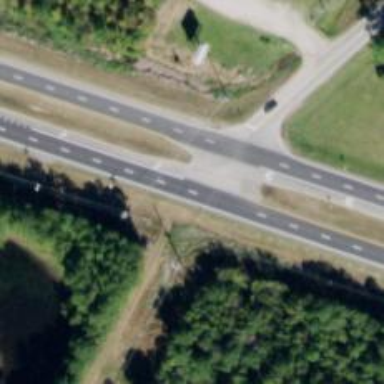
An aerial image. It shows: Expressway with dual carriageways made of asphalt at trunk level.